Question: I am trying to setup security in my web application and following this <URL>
Under section "Configuring Server Deployment Descriptors"
when I following following instructions.
1. In the Projects window, expand the project's Configuration Files node and double-click glassfish-web.xml. The glassfish-web.xml deployment descriptor opens in a special tabbed editor for GlassFish deployment descriptors.
2. Select the Security tabto reveal the security roles.

When I double click, I only see xml file source instead GUI version as above.
my glassfish-web.xml file looks like this.
'''
<?xml version="1.0" encoding="UTF-8"?>
<!DOCTYPE glassfish-web-app PUBLIC "-//GlassFish.org//DTD
GlassFish Application Server 3.1 Servlet 3.0//EN"
"http://glassfish.org/dtds/glassfish-web-app_3_0-1.dtd">
<glassfish-web-app>
<session-config>
<session-manager/>
</session-config>
<resource-ref>
<res-ref-name>mail/Session</res-ref-name>
<jndi-name>mail/Session</jndi-name>
</resource-ref>
<jsp-config/>
</glassfish-web-app>
'''
What should I change in my glassfish-web.xml file to get GUI version?
NOTE: My web.xml file is showing the GUI tabs fine. Its only glassfish-web.xml is not showing GUI tabs.
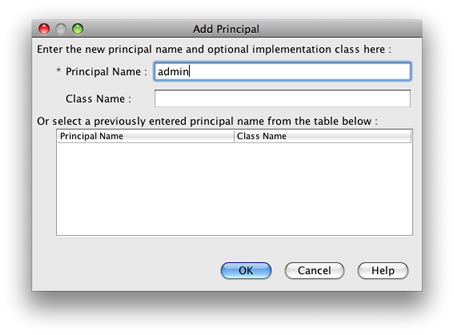
Answer: Delete the glassfish-web.xml file and create it again using the netbean wizard by following below instructions and it will work.
'''
Create it by right-clicking the project's node and
going to New > Other > GlassFish > GlassFish Deployment Descriptor.
Accept all the defaults.
'''
<URL>